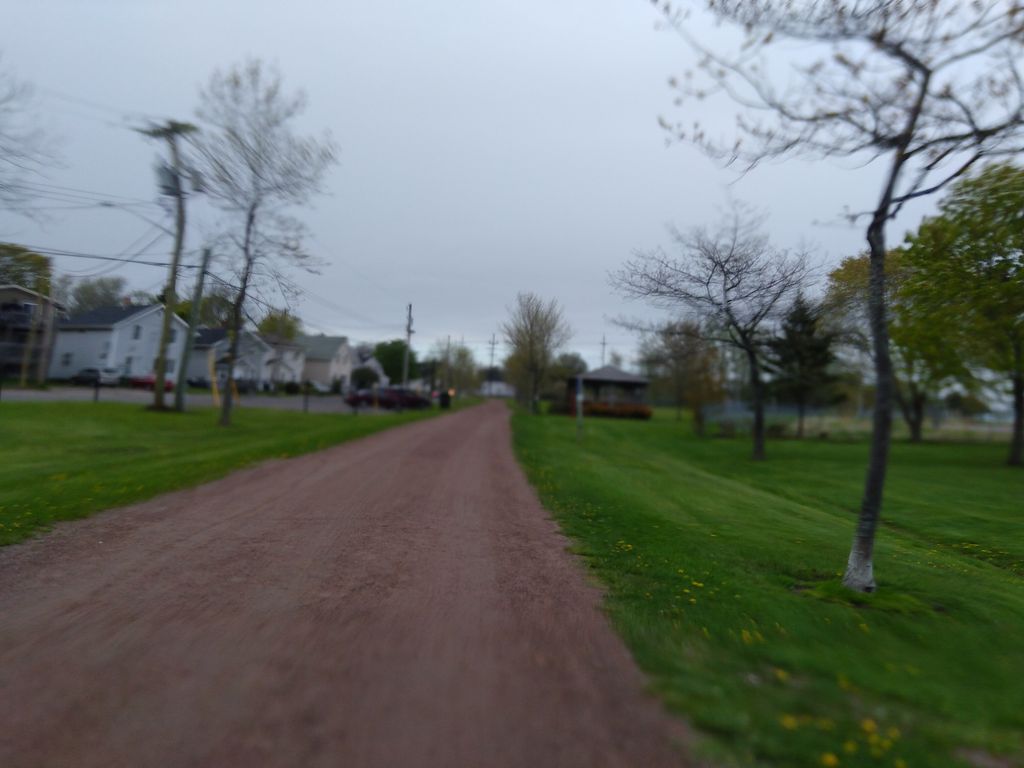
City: charlottetown